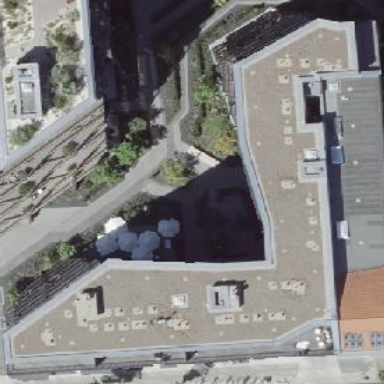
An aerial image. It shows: Flat-roofed apartment building with brown roof.